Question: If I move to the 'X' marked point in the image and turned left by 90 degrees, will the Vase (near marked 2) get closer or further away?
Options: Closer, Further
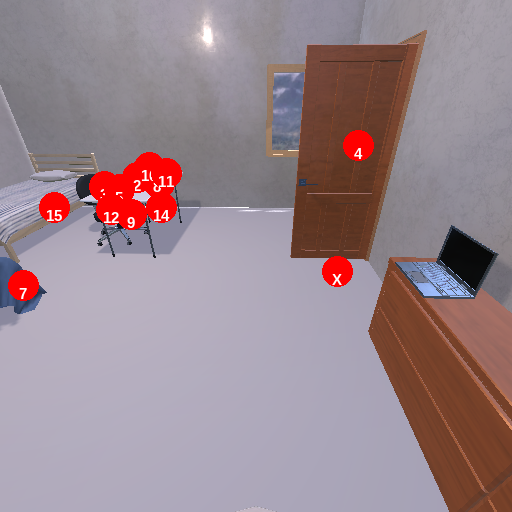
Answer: Closer